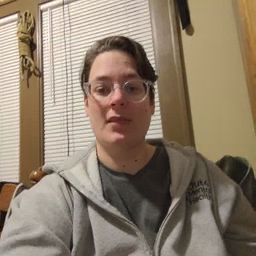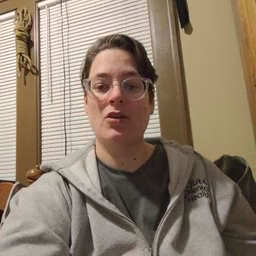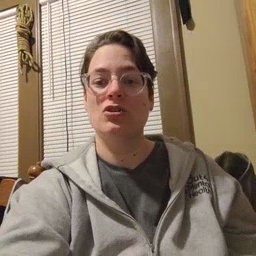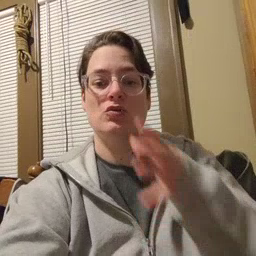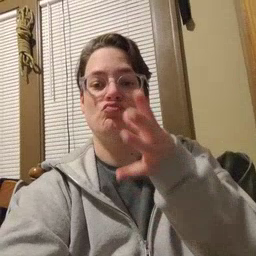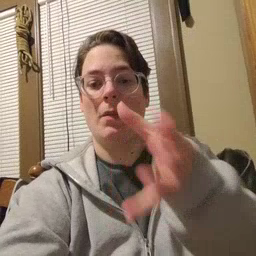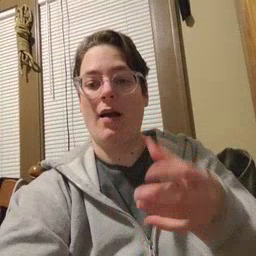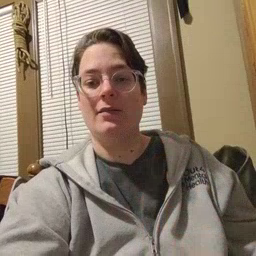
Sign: grandma